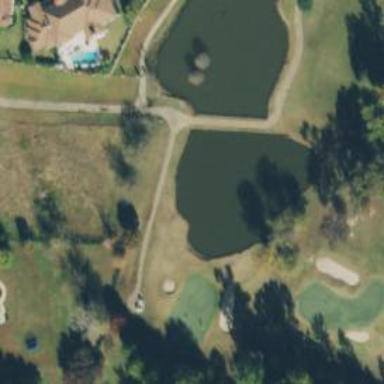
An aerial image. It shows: Water hazard in golf course. The hazard is natural water feature.